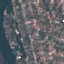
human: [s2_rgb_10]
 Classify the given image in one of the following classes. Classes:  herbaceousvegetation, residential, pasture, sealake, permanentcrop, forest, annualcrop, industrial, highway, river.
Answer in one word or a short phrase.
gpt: Residential